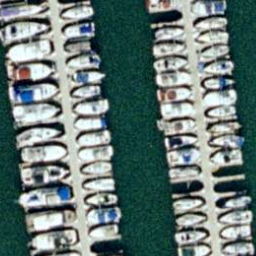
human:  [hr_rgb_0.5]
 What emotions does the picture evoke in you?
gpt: harbor